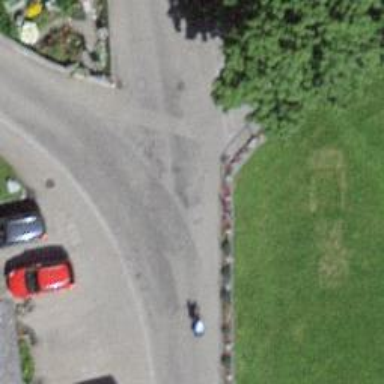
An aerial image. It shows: Smooth asphalt road in residential area.